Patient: sex M, age 85
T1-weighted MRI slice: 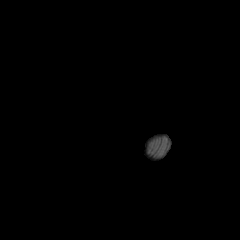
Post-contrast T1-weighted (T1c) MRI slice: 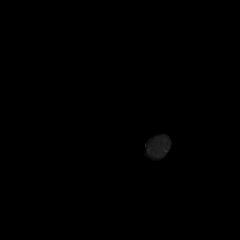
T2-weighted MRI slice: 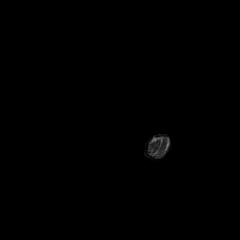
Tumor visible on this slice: no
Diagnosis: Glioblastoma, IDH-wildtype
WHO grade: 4